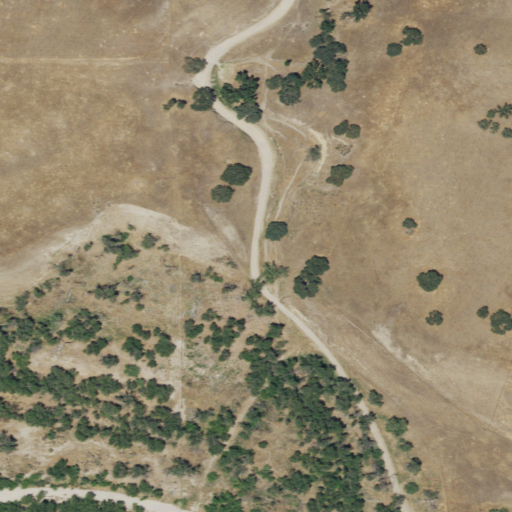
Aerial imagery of valley in California named Mason Canyon containing grassland, herbaceous wetlands, open development, low intensity development, woody wetlands, and shrub